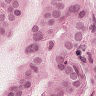
Metastatic tissue present: yes